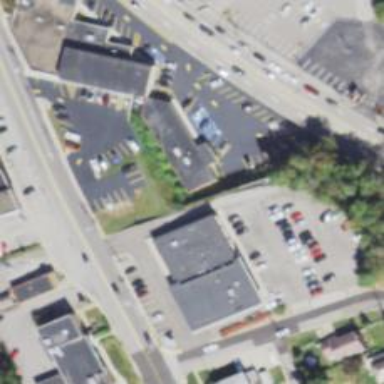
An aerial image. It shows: Clinic.